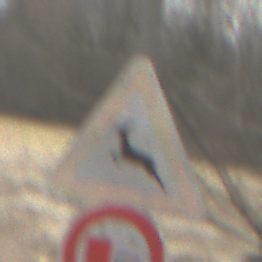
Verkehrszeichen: WildwechselRechts
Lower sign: UeberholverbotKraftfahrzeuge
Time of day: MorningAfternoon
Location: Outdoor (Nature)
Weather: PartlyCloudy
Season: Winter
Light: Natural